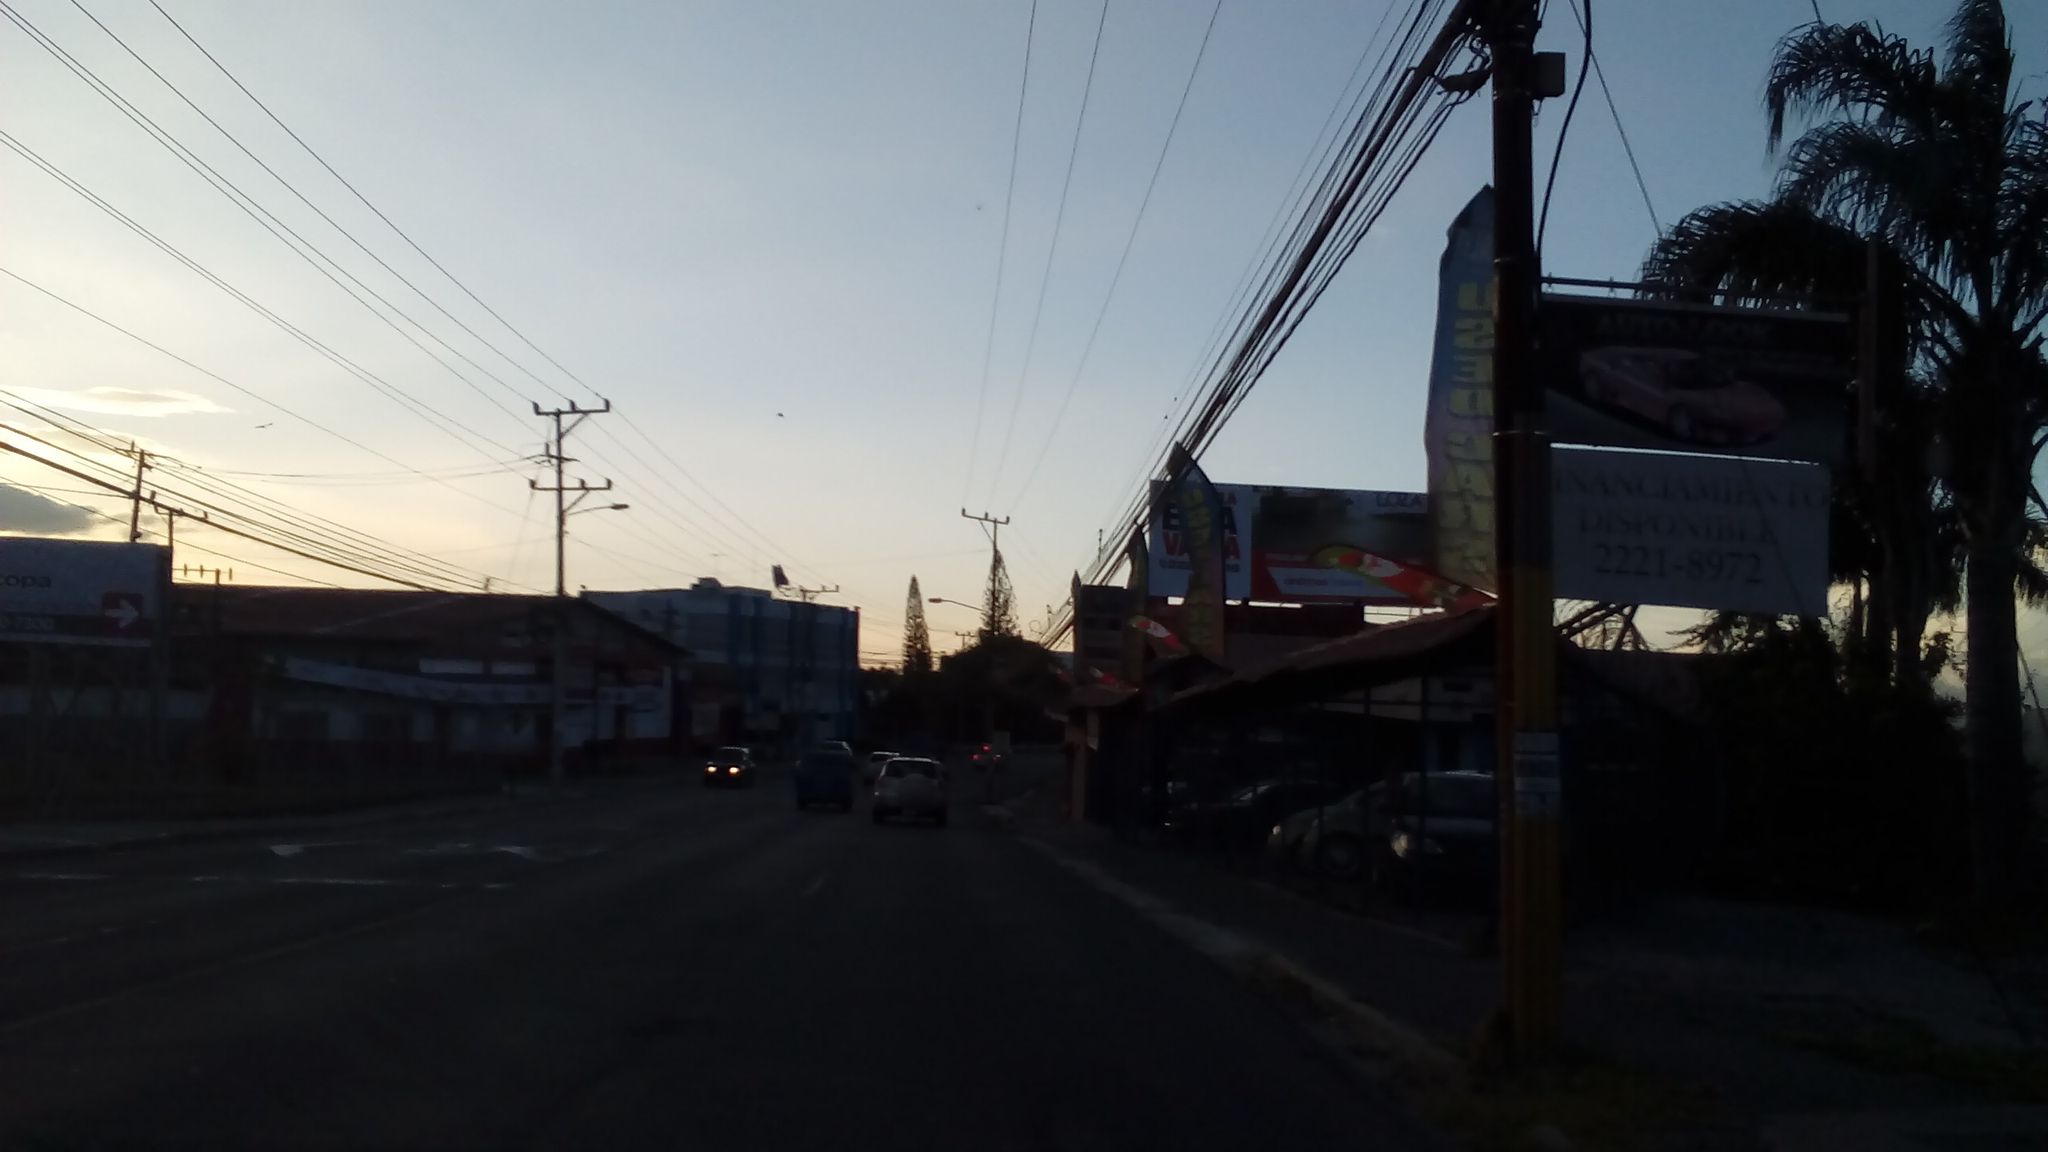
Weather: snowy
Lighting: dusk/dawn
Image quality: good
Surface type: driving surface
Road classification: secondary
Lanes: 4
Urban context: urban centre
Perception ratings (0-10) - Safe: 2.1, Lively: 3.46, Beautiful: 1.42, Boring: 1.41, Depressing: 4.57, Wealthy: 1.36